Question: Ok, here we go. My first ever post and question.
I'm using SQL server 2019. I have a table, im interested in two columns from this table.
Both columns contain array-like data (they are both a set of strings, comma delimited. I want to take each substring from the columns and show them alone in their own 'cell' and instead have many rows.
Now, I can get it to work with one of the columns using STRING_SPLIT. However, when I use string split on both columns, I dont get the order I need. i.e for example see below
'''
column1: 'my_fav_drink','my_fav_colour','my_fav_avenger'
column2: 'coffee','blue','dr_strange'
'''
The position of the strings will always match, so the 3rd entry in column 1 will always relate to the 3rd entry in column 2.
But when I run the string split,
I have tried self joins, sub selects and messed around with order by's but I just can't seem to get it working in order.
I have searched online for while, so Im not just coming to the community without first trying, and I will appreciate any help or guidance, and I looked here for the answer of course but I have not had any luck.
Update: Please consider the following:
1. This was not built by me, I'm diving into this without a tech specification having to go through the DB, i'm sure some of you will know my pain. If I get approval, I will re-design this but I can't for now (I could make another table though). The data comes in automatically from a machine like this as a list of strings
2. There are about 50 values in each column
Desired output is:

The whole point of this is so that I can do analysis in another software (again, was a request) but the array can't be sorted out in the software.
Thanks guys,
Much appreciated
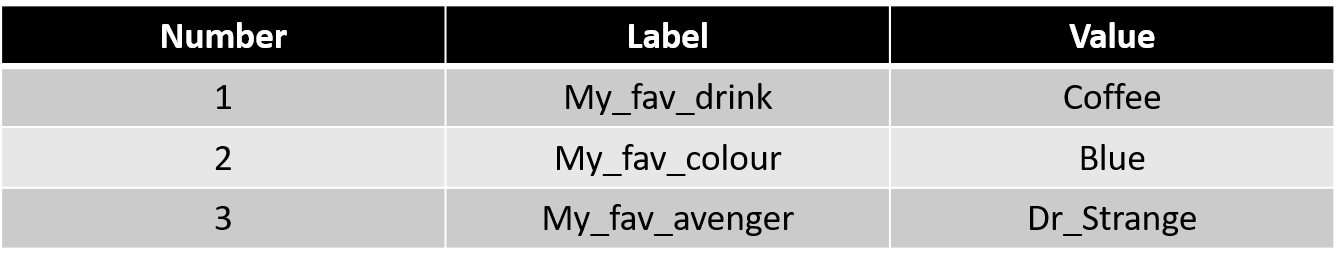
Answer: Probably the best solution is to change the design, but if you need to parse the input data, you may a try a JSON-based approach. The idea is to transform the values from 'column1' and 'column2' columns into valid JSON arrays ('my_fav_drink, my_fav_colour, my_fav_avenger' into '["my_fav_drink", "my_fav_colour", "my_fav_avenger"]') and parse the arrays using 'OPENJSON()' and default schema. The result from the 'OPENJSON()' execution is a table with columns 'key', 'value' and 'type' and the values in the 'key' column are the indexes of the elements in the input array.
Table:
'''
CREATE TABLE Data (
column1 varchar(100),
column2 varchar(100)
)
INSERT INTO Data (column1, column2)
VALUES ('my_fav_drink,my_fav_colour,my_fav_avenger', 'coffee,blue,dr_strange')
'''
Statement:
'''
SELECT CONVERT(int, j1.[key]) + 1 AS [Number], j1.[value] AS [Label], j2.[value] AS [Value]
FROM Data d
CROSS APPLY OPENJSON(CONCAT('["', REPLACE(STRING_ESCAPE(d.column1, 'json'), ',', '","'), '"]')) j1
CROSS APPLY OPENJSON(CONCAT('["', REPLACE(STRING_ESCAPE(d.column2, 'json'), ',', '","'), '"]')) j2
WHERE j1.[key] = j2.[key]
'''
Result:
'''
Number Label Value
1 my_fav_drink coffee
2 my_fav_colour blue
3 my_fav_avenger dr_strange
'''